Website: lowes
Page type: customer-info-address
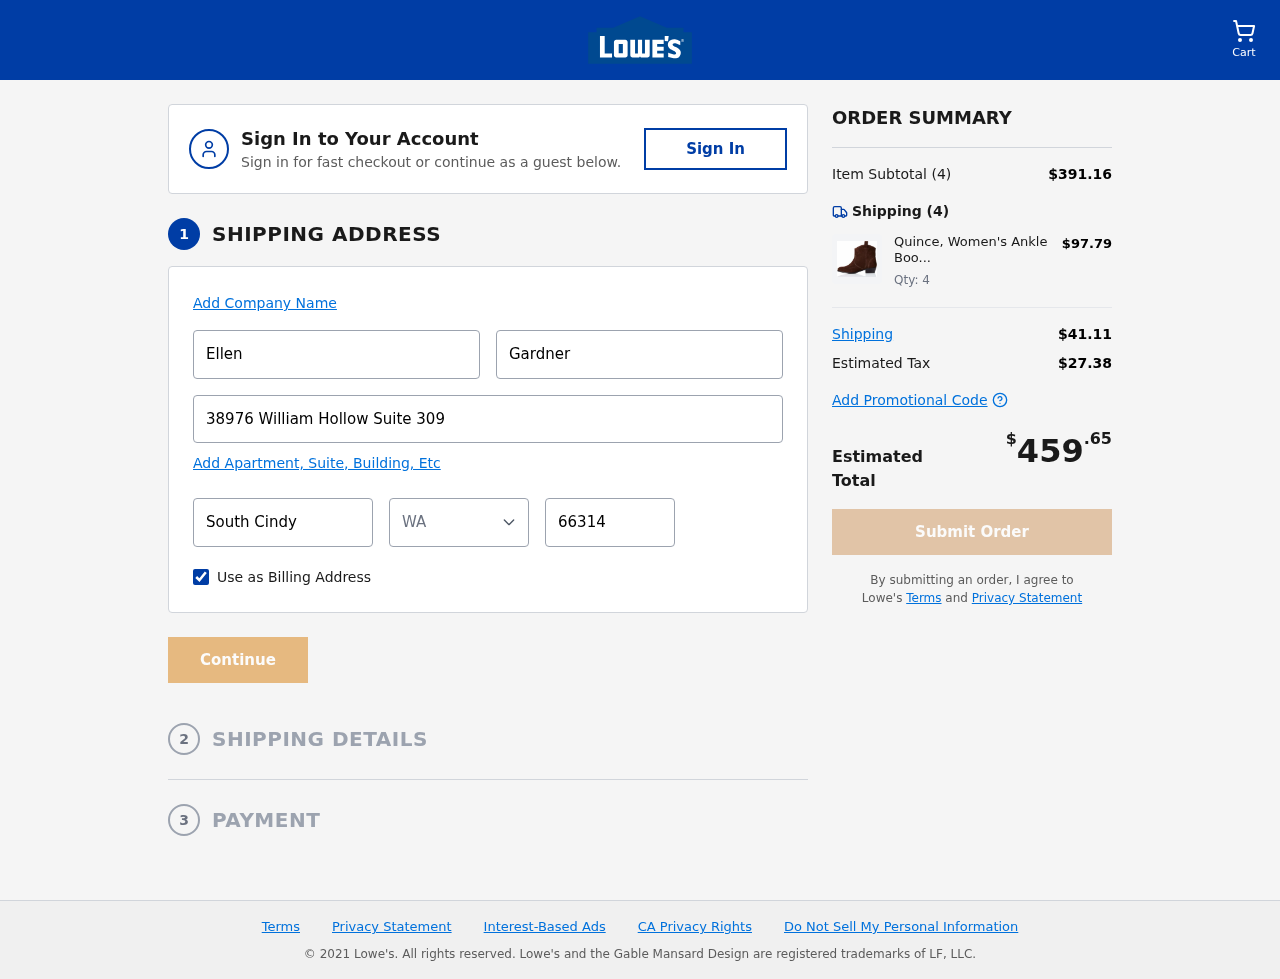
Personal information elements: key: PII_CITY
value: South Cindy
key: PII_FIRSTNAME
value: Ellen
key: PII_LASTNAME
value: Gardner
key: PII_POSTCODE
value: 66314
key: PII_STATE_ABBR
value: WA
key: PII_STREET
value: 38976 William Hollow Suite 309
Product elements: key: PRODUCT1_NAME
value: Quince, Women's Ankle Boots
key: PRODUCT1_PRICE
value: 97.79
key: PRODUCT1_QUANTITY
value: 4
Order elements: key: ORDER_NUM_ITEMS
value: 4
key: ORDER_SUBTOTAL
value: $391.16
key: ORDER_NUM_ITEMS2
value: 4
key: ORDER_SHIPPING_COST
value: $41.11
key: ORDER_TAX
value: $27.38
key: ORDER_TOTAL
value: $459.65